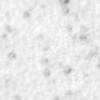
Label: no_change